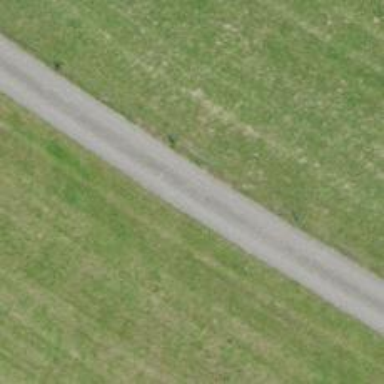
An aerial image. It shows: Gravel track.